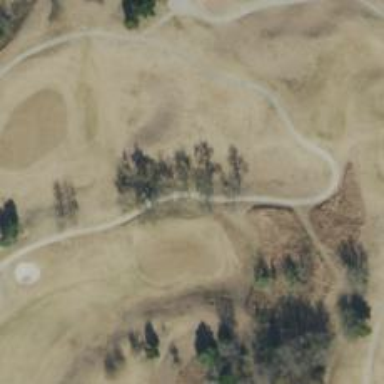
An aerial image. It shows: Footway that doubles as golf path.